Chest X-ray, PA view. Patient: 64 years old, sex F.
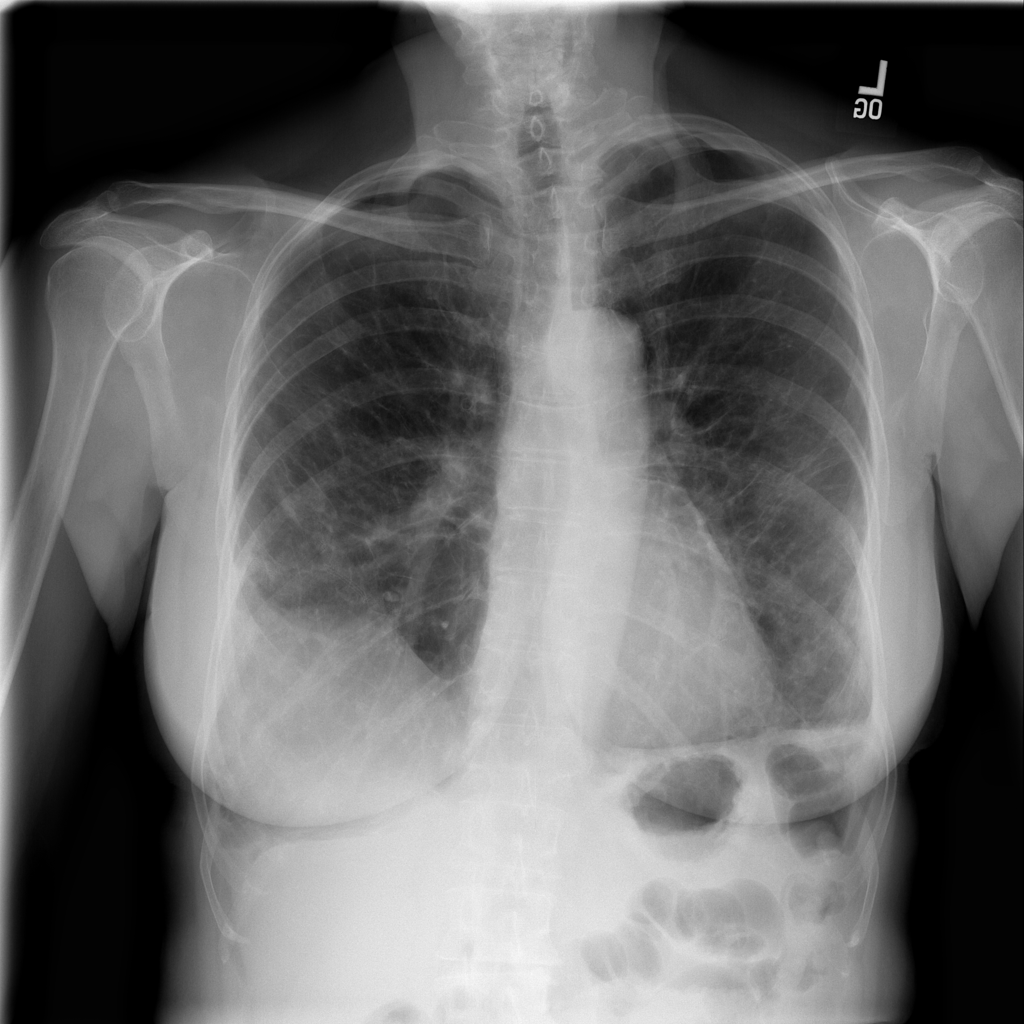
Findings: Pneumothorax